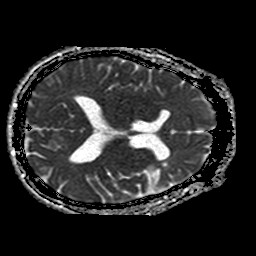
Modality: ADC
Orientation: axial
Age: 20
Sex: male
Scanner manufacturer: philips
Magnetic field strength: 1.5 T
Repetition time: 3.365 s
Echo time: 0.09255 s